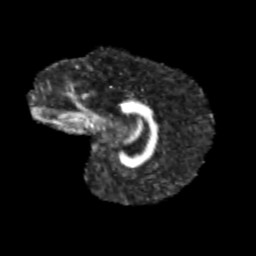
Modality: FA
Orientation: sagittal
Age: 12
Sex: female
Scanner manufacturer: siemens
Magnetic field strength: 3 T
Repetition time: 3.8 s
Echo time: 0.07 s